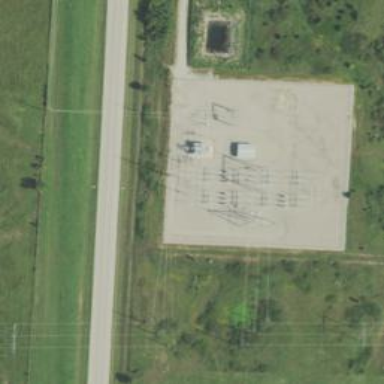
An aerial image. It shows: Switch for power supply.